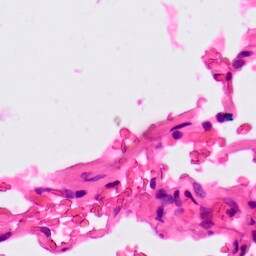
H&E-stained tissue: Lung